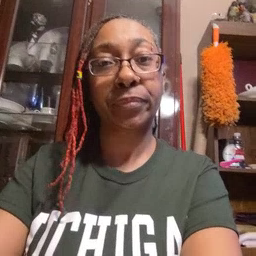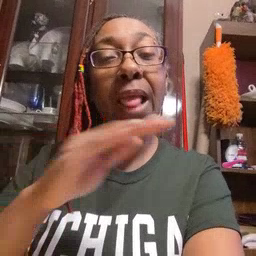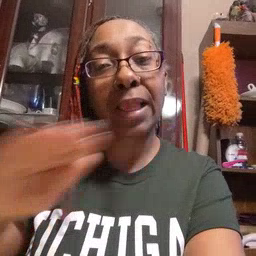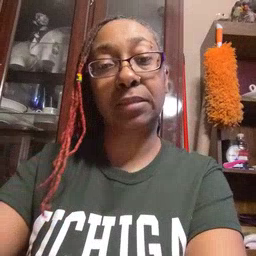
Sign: clean